Field crop: maize
Growth stage: 2
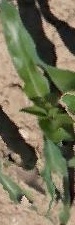
Species: maize